Field crop: maize
Growth stage: 2
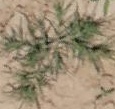
Species: salsola